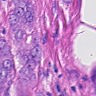
Metastatic tissue present: yes